Question: I am playing around with NSSplitView - quite successfully for now but here is my Problem:
My SplitView looks like this:

Test project here: <URL>
I've implemented '- (void)splitView:(NSSplitView *)splitView resizeSubviewsWithOldSize:(NSSize)oldSize' to stick the left and the right subview at the same size as before while resizing.
If I open the Window which contains the NSSplitView this message comes up in the console:
'''
<NSSplitView: 0x107de1520>: the delegate <BRSchematicWindowController: 0x10ac11050> was sent -splitView:resizeSubviewsWithOldSize: and left the subview frames in an inconsistent state:
Split view bounds: {{0, 0}, {1068, 600}}
Subview frame: {{0, 0}, {182, 600}}
Subview frame: {{183, 0}, {640, 600}}
Subview frame: {{824, 0}, {243, 600}}
The outer edges of the subview frames are supposed to line up with the split view's bounds' edges. NSSplitView is working around the problem, perhaps at the cost of more redrawing. (This message is only logged once per NSSplitView.)
'''
What is wrong here? I didn't get it even after reading this message...
PS: In the right splitView there is another NSSplitView this isn't the failure. I get this message even without this additional NSSplitView.
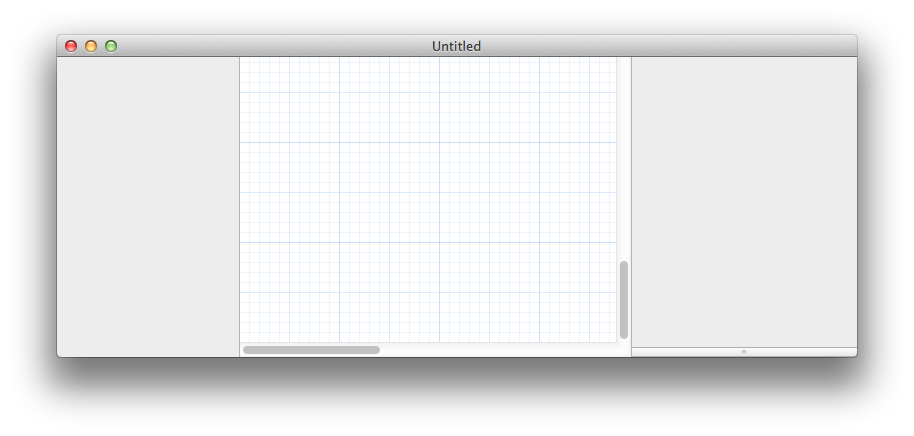
Answer: If you're targeting OS X 10.6+, then it's much easier to use 'NSSplitView''s <URL> to control sizing.
One way to use this method would be to add the following 'IBOutlet's to your .h file:
'''
@property (nonatomic, weak) IBOutlet NSView *leftView;
@property (nonatomic, weak) IBOutlet NSView *centerView;
@property (nonatomic, weak) IBOutlet NSView *rightView;
'''
Then implement 'splitView:shouldAdjustSizeOfSubview:' in your .m file like this:
'''
- (BOOL)splitView:(NSSplitView *)aSplitView
shouldAdjustSizeOfSubview:(NSView *)subview {
return (subview == _centerView);
// or return !(subview == _leftView || subview == _rightView);
}
'''
By implementing that, you basically say "only adjust the size of center subview when resizing".
You can comment out the entire 'splitView:resizeSubviewsWithOldSize:' method for the time being unless you need to customize the default behavior in some way.
Note that if you have multiple split views that have this controller object set to be their delegate, you may want to check to see which split view is being passed in the 'aSplitView' parameter and do different things accordingly.